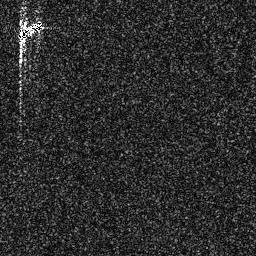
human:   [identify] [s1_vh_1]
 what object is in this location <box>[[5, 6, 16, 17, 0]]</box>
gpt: <ref>1 medium ship at the top left</ref>